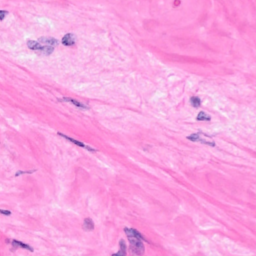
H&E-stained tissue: Breast